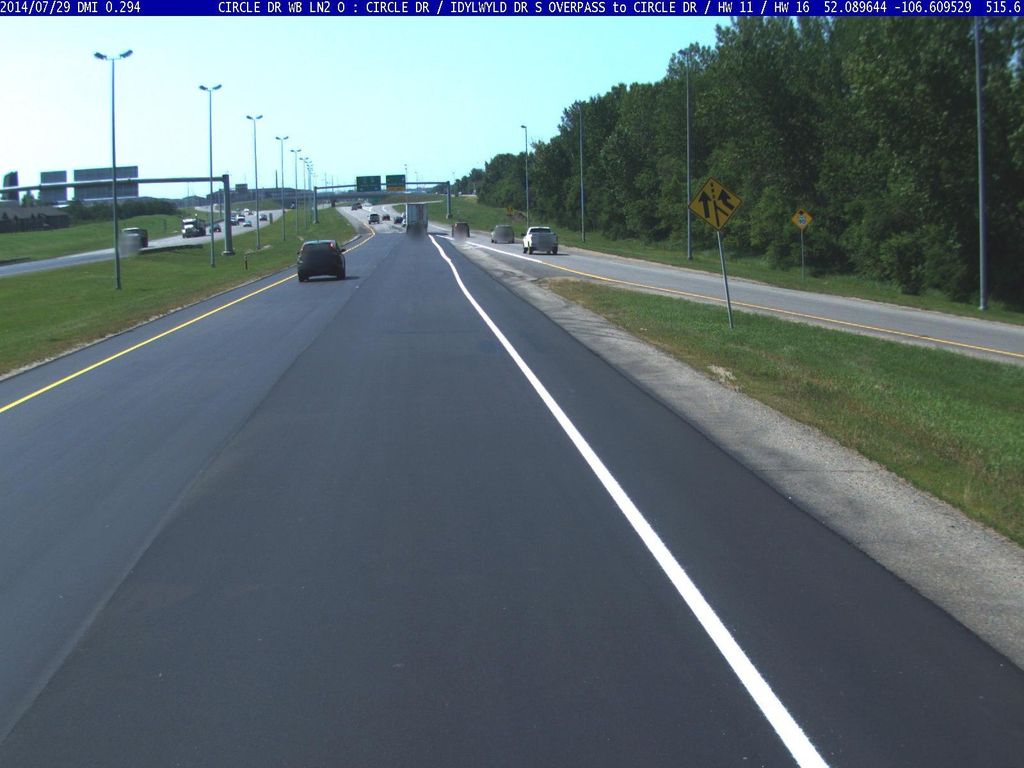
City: saskatoon